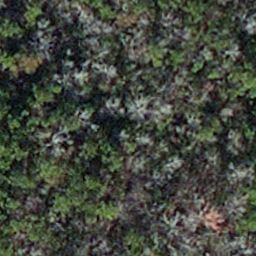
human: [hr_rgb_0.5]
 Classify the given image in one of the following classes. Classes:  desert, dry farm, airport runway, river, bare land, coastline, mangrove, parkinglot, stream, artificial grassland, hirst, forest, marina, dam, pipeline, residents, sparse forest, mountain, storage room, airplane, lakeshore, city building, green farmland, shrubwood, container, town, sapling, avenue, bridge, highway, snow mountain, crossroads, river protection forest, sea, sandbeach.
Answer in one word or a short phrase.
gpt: sapling